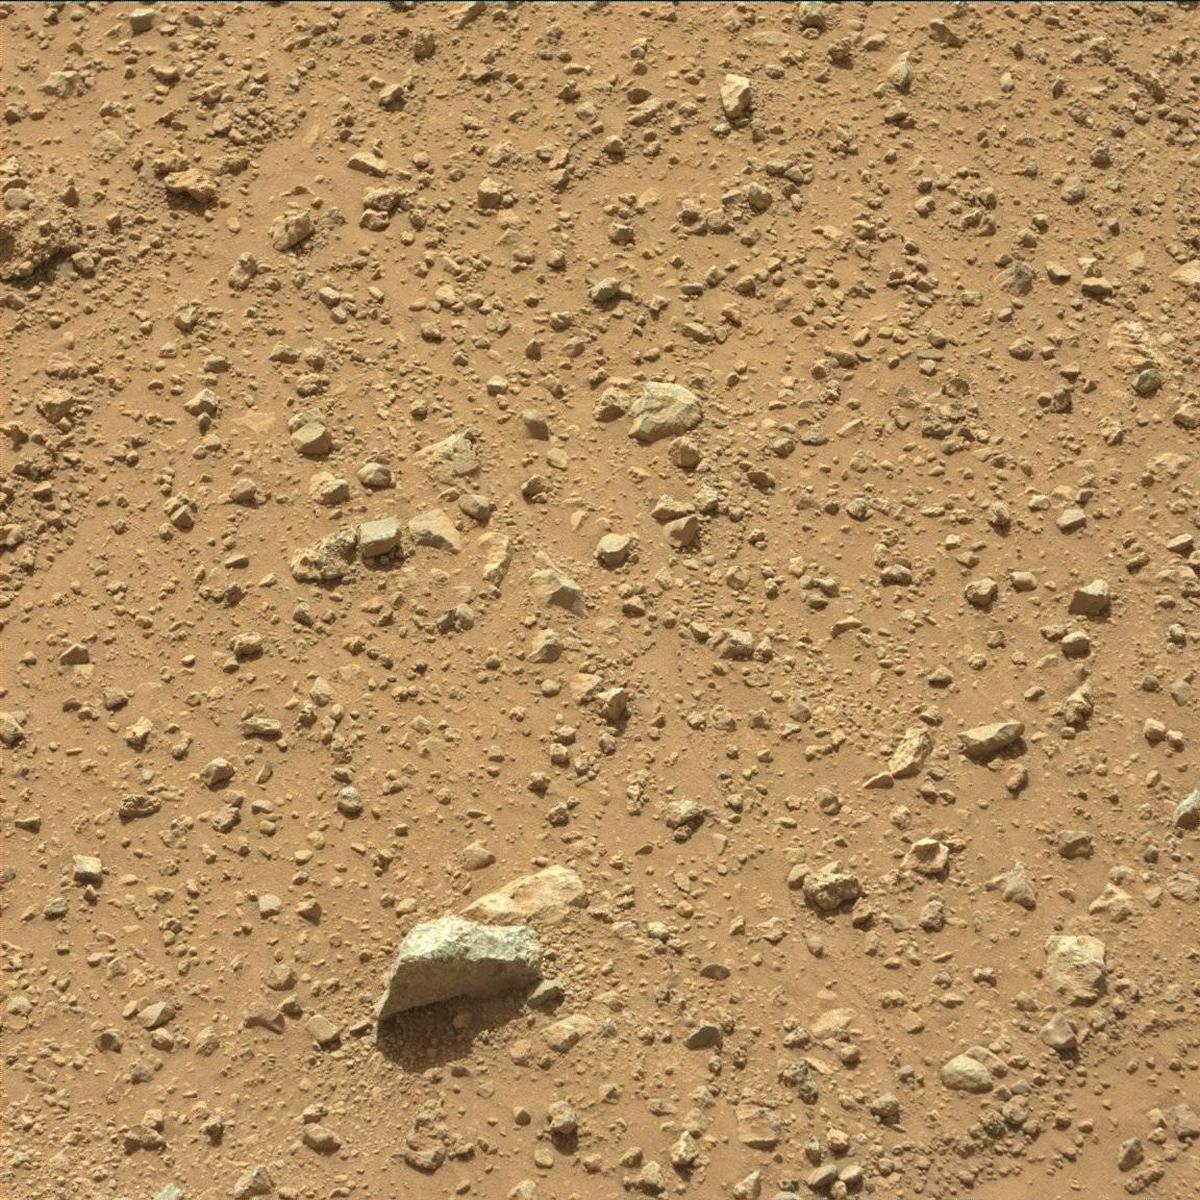
Terrain classes present: Bedrock, Rock, Sand / Soil